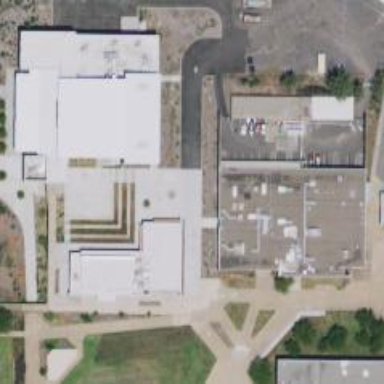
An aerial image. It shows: School building designed for education.